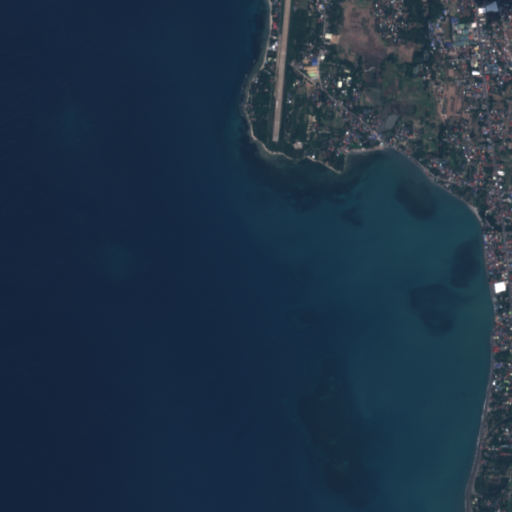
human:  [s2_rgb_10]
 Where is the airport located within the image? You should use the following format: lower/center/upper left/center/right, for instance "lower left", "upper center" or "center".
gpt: The airport is located in the upper center of the image.
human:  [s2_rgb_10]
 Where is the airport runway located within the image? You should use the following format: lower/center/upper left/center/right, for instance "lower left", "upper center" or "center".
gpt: The airport runway is located in the upper center of the image.
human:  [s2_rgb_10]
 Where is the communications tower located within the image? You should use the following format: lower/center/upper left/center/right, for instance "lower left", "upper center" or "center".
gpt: The communications tower is located in the center right of the image.
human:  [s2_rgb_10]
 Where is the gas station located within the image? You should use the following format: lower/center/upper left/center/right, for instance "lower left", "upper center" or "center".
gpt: The gas station is located in the upper right of the image.
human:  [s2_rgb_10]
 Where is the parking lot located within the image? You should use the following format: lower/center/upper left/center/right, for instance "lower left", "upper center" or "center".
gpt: The parking lot is located in the upper right of the image.
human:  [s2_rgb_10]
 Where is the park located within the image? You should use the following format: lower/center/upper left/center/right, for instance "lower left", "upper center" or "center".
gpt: There is no park in the image.